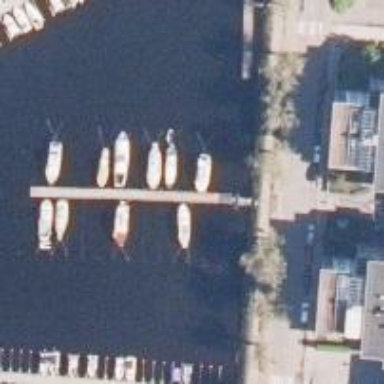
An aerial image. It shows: Pier with mooring facilities.